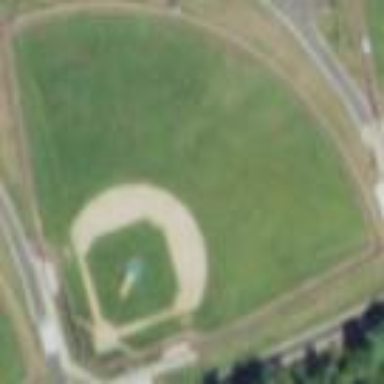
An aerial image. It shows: Baseball pitch for leisure land activities.